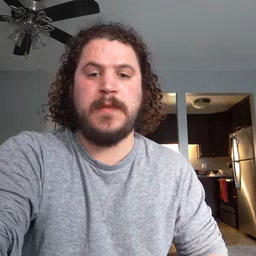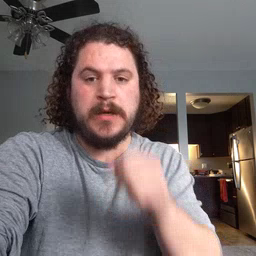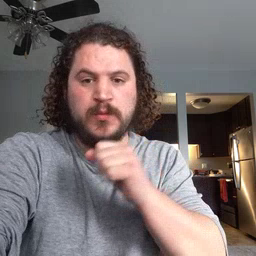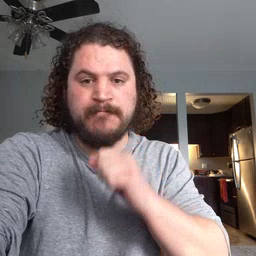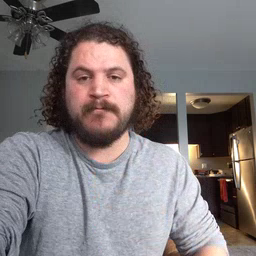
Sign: icecream